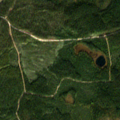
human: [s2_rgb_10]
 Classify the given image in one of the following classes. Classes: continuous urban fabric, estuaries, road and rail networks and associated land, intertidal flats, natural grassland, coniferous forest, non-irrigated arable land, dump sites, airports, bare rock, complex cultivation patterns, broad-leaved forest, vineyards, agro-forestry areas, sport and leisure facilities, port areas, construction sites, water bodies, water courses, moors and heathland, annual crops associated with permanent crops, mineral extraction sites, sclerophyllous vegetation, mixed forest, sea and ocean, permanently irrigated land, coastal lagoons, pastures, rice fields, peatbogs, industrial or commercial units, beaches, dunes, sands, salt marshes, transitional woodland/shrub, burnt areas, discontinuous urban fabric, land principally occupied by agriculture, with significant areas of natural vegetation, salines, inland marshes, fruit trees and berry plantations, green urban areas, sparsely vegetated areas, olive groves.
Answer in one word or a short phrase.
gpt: coniferous forest, transitional woodland/shrub, peatbogs